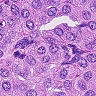
Metastatic tissue present: yes